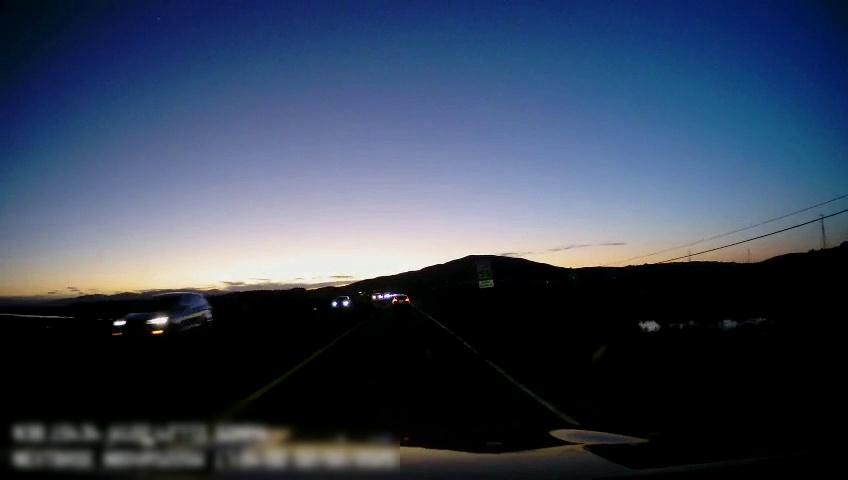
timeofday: Dusk/Dawn/Twilight
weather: Other
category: Drivable Space
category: Vehicles | SUV
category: Vehicles | SUV
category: Vehicles | Truck
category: Vehicles | Car
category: Lanes | Current Lane
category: Lanes | Current Lane
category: Traffic | Signs
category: Traffic | Signs